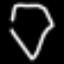
Label: diamond